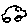
Label: car